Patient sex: M
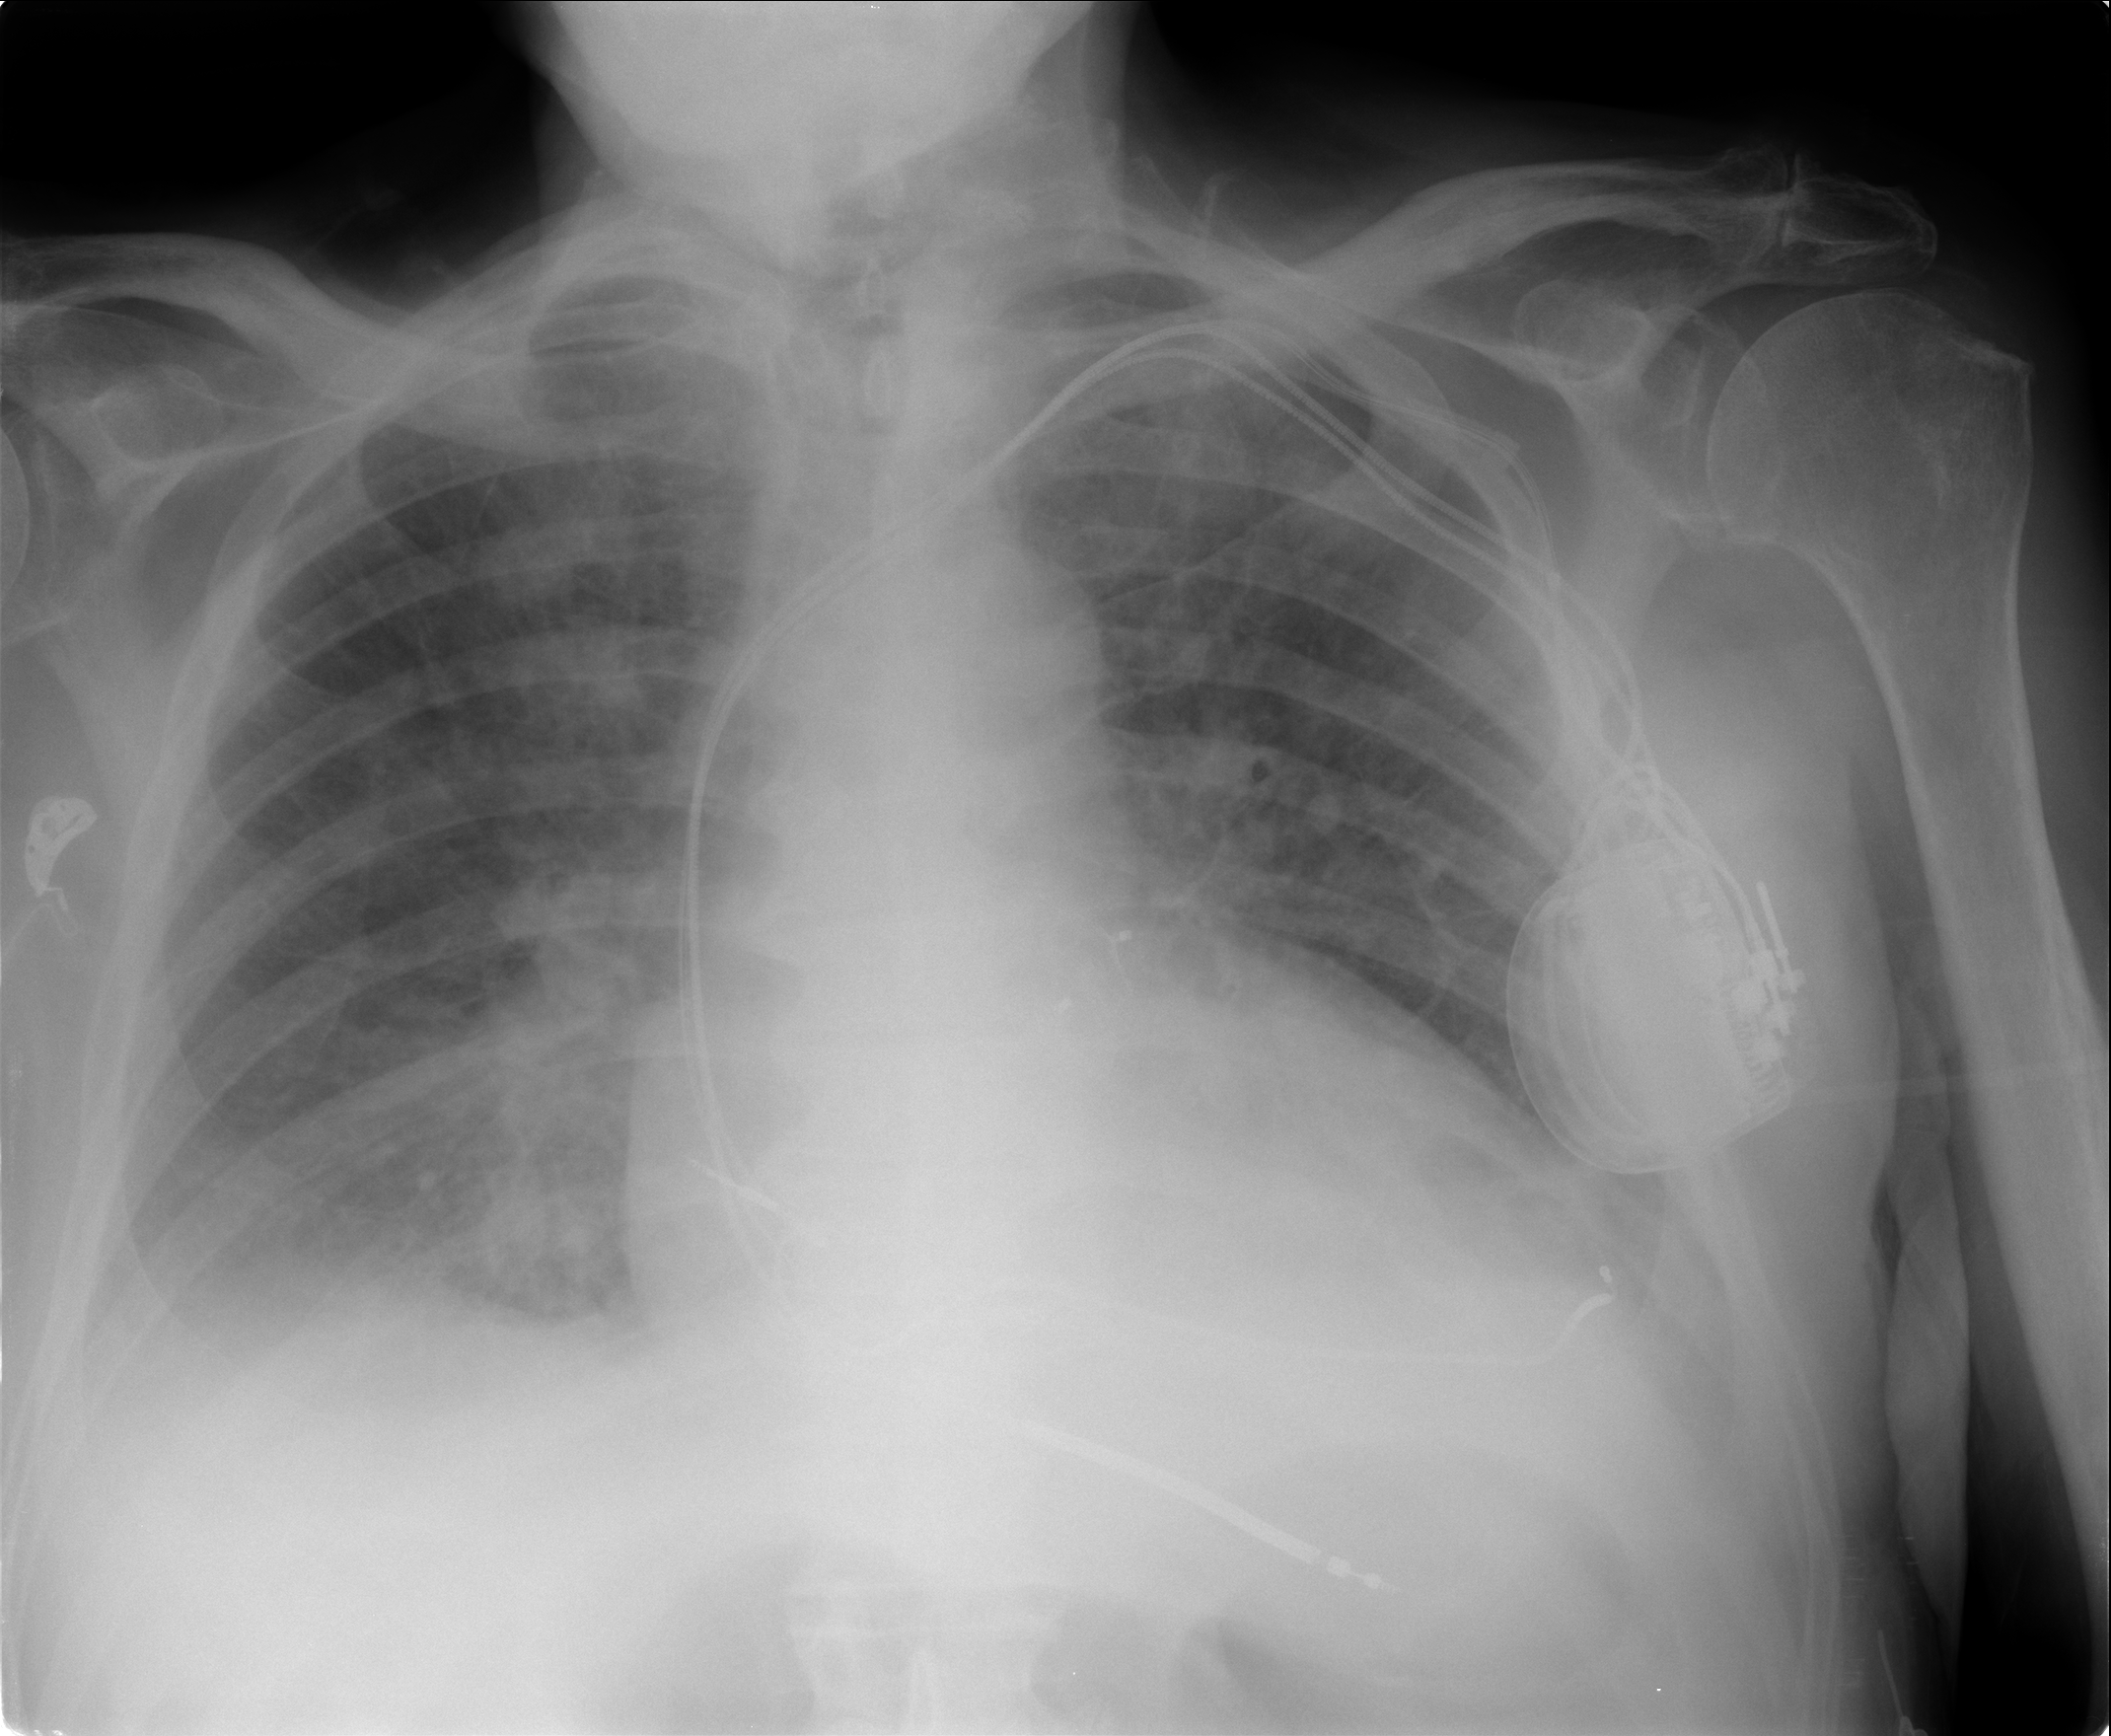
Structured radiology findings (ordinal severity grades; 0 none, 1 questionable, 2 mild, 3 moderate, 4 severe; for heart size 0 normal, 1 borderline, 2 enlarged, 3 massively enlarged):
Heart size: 2
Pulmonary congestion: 3
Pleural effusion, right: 2
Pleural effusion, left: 2
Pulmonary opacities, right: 1
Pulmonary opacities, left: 1
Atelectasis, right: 2
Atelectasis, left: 2